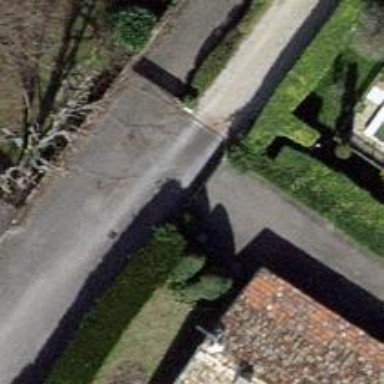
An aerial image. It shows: Driveway leading to service road.